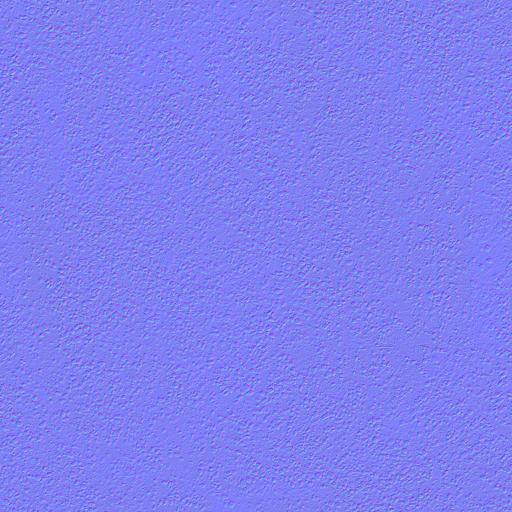
dirt dirty gravel ground pebbles